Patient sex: F
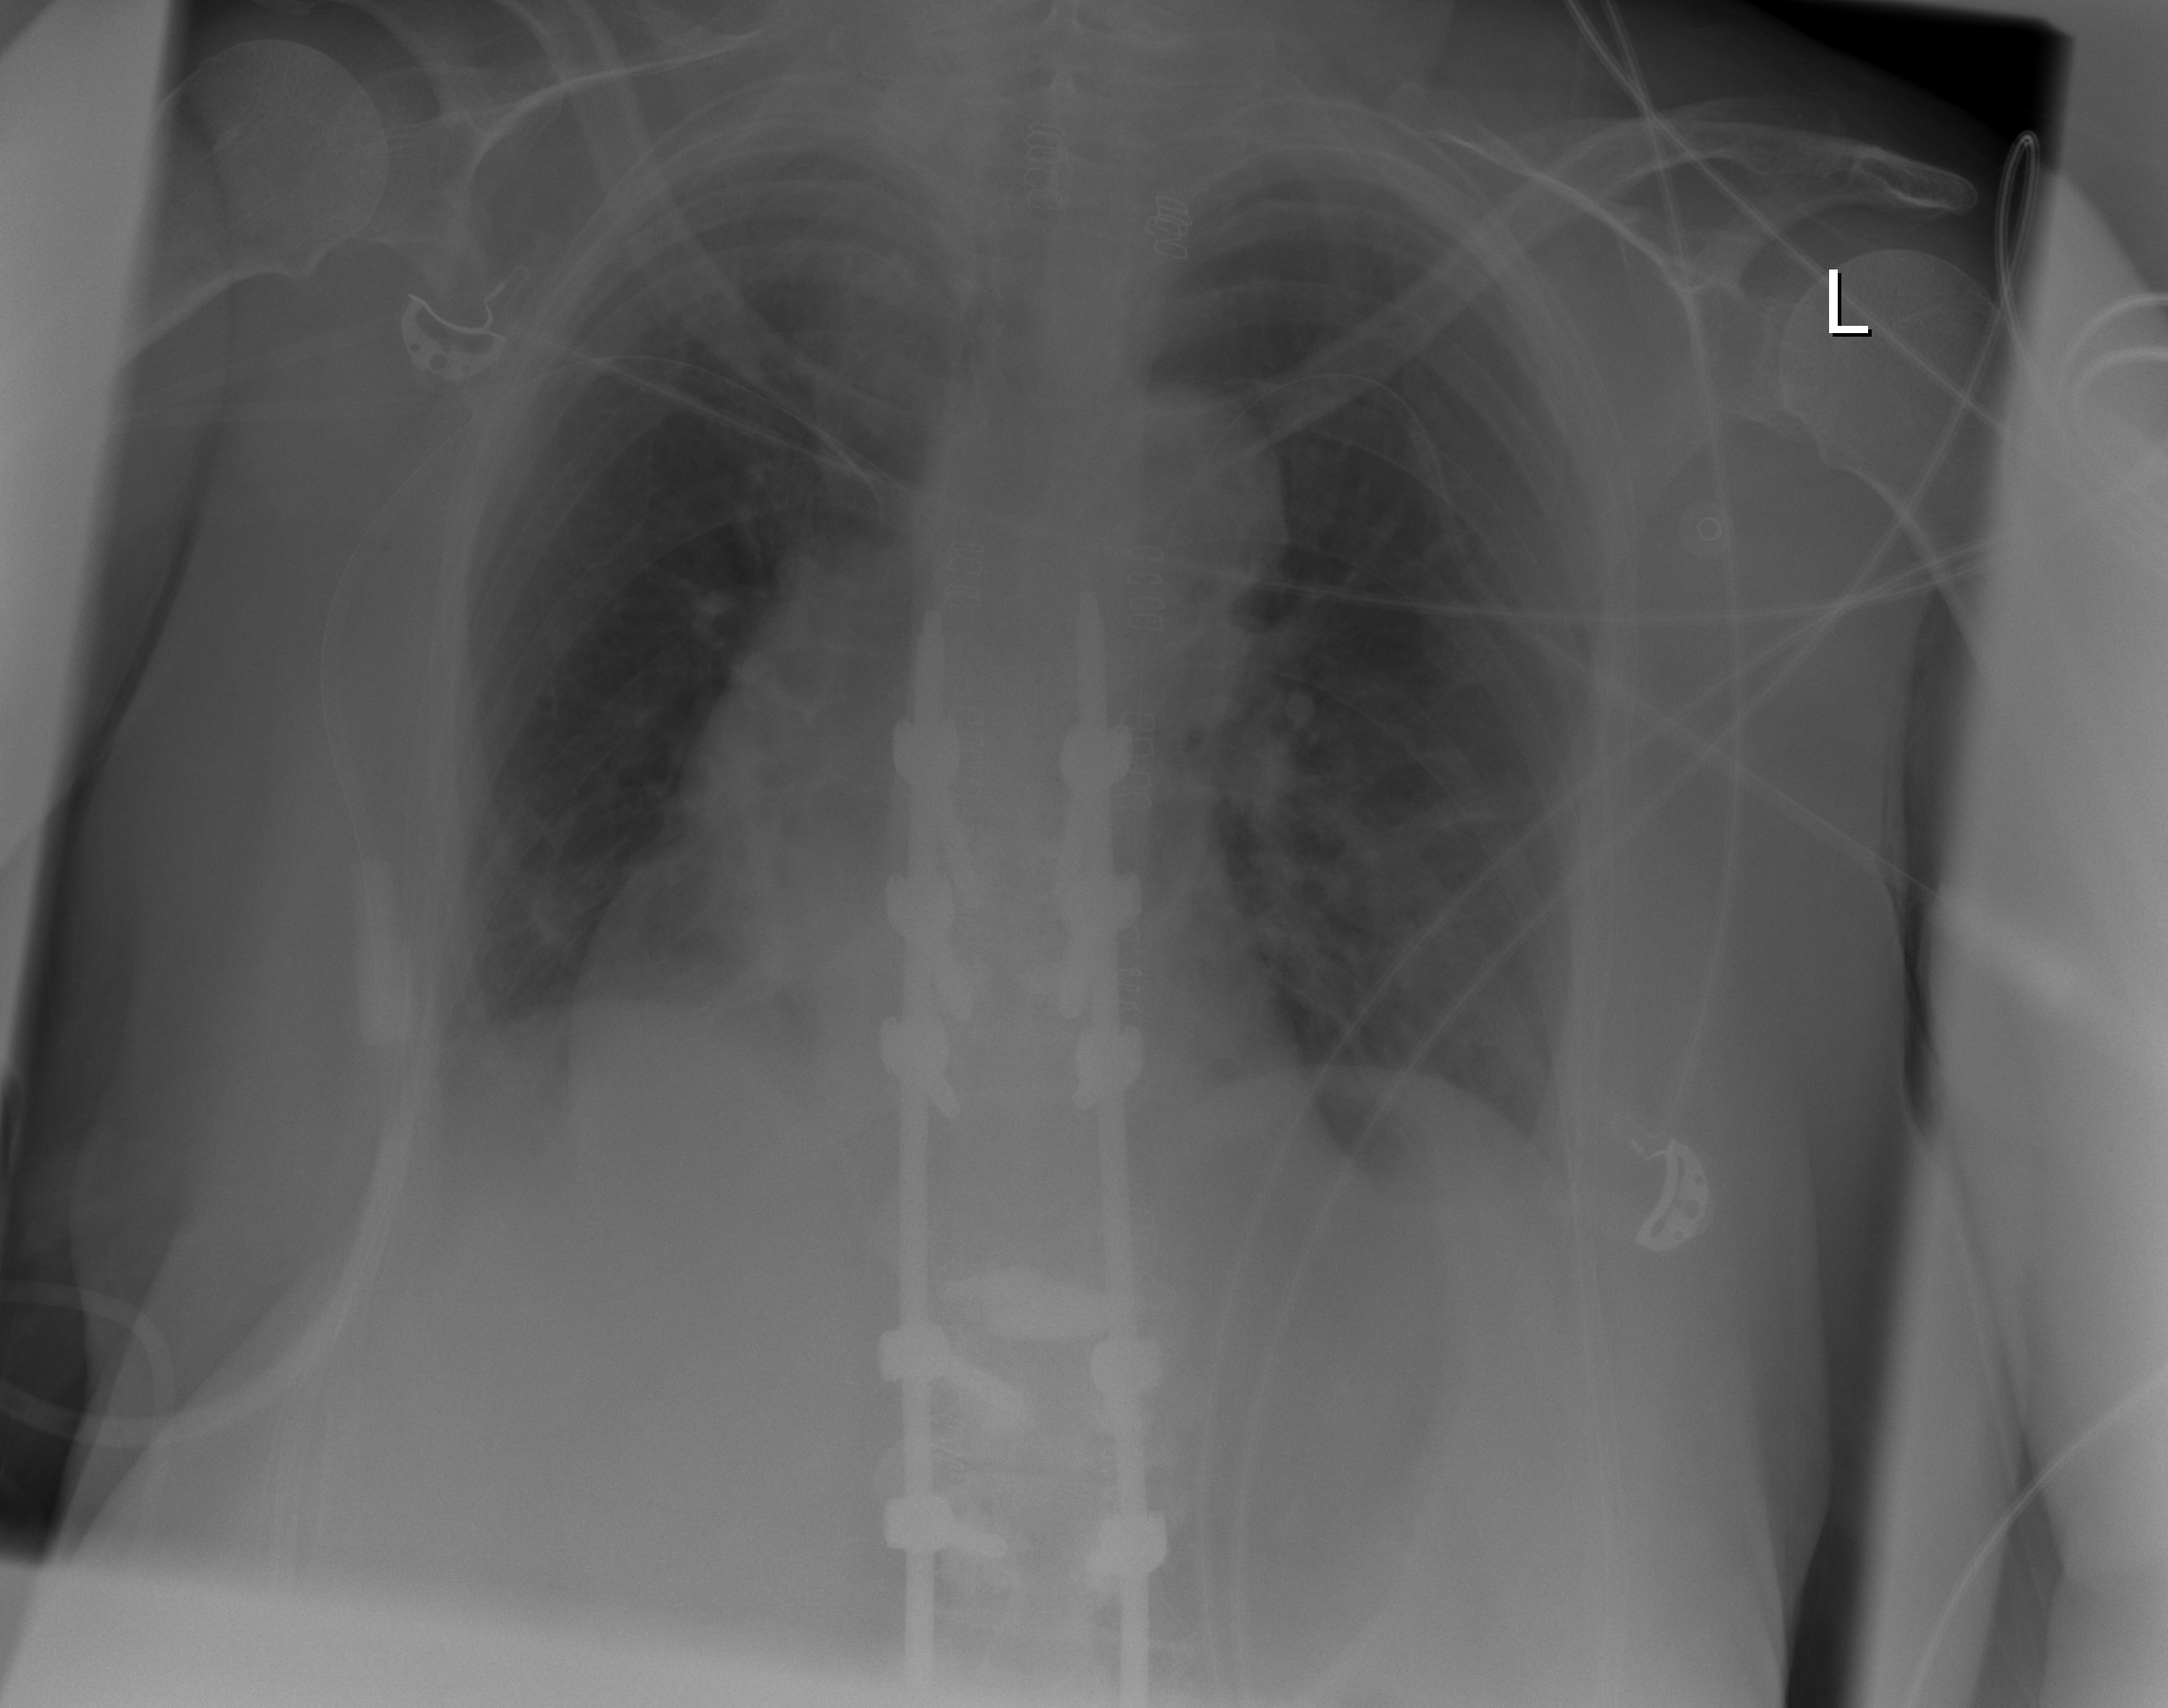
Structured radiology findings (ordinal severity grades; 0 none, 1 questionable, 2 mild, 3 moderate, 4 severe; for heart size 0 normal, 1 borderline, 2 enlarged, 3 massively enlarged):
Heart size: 2
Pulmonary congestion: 2
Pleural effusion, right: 1
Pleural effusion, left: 0
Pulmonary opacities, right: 0
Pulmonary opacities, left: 0
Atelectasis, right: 0
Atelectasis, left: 0